Interaction volume radius: 5 \u00c5
Interaction volume height: 10 \u00c5
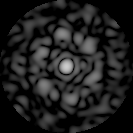
Disorder parameter: 0.6441